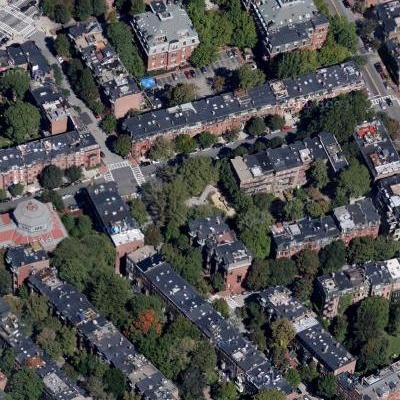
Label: Resident